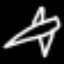
Label: airplane